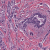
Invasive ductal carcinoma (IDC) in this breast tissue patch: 1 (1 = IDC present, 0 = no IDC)